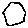
Label: hexagon